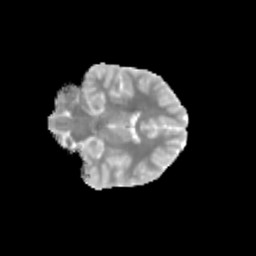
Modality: MD
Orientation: coronal
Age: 11
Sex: female
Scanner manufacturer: siemens
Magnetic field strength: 3 T
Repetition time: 3.8 s
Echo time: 0.07 s